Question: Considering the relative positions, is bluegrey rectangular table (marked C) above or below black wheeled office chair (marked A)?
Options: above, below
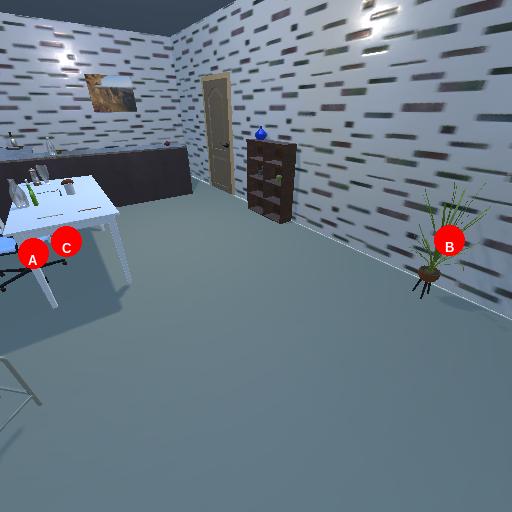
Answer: above